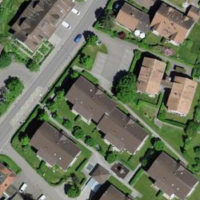
EUNIS habitat code: 54
Species observed at this site:
Colletes hederae
Xylocopa violacea
Eristalis pertinax